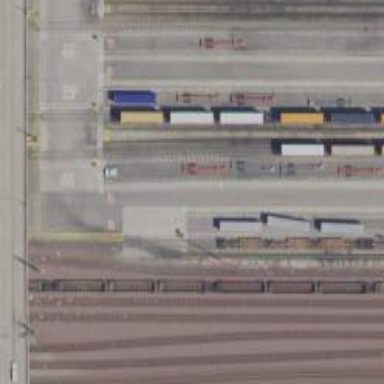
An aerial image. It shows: Railway yard.